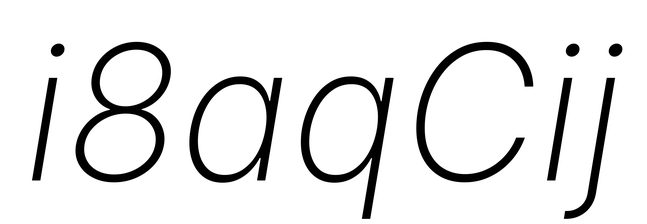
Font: Inter-Italic_ExtraLight_Italic